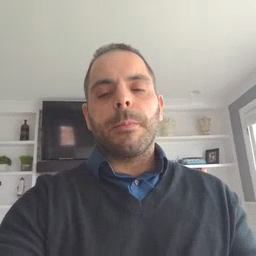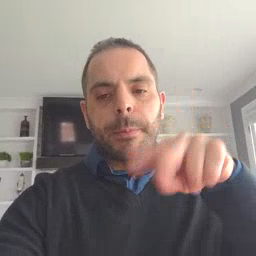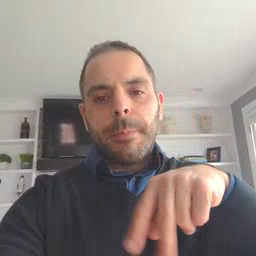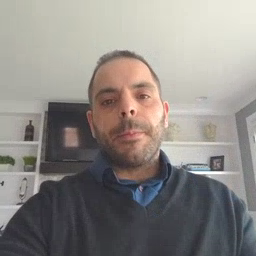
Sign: read